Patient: sex F, age 56
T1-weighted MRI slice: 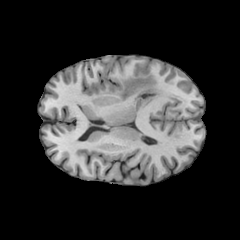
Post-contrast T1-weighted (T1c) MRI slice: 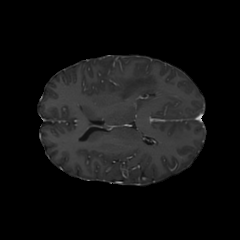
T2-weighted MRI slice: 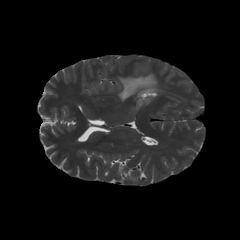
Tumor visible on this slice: yes
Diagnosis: Glioblastoma, IDH-wildtype
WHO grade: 4